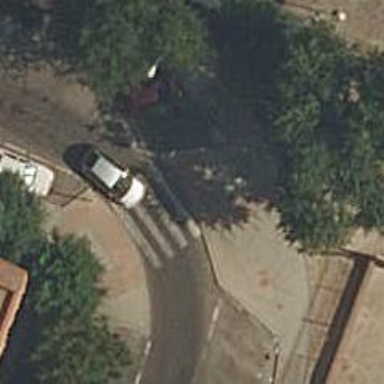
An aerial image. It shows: Marked crossing on the road.